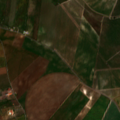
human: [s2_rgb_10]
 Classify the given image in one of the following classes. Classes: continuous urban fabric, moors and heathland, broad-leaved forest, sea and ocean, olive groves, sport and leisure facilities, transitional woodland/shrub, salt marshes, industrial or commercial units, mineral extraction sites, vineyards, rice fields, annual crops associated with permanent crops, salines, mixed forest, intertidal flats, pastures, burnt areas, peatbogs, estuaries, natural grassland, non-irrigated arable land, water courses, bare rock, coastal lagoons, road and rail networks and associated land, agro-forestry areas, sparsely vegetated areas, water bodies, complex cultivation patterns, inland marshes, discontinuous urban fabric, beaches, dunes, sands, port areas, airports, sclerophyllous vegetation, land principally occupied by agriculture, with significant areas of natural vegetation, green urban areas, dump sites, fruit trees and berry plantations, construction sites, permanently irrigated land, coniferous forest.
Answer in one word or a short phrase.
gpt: continuous urban fabric